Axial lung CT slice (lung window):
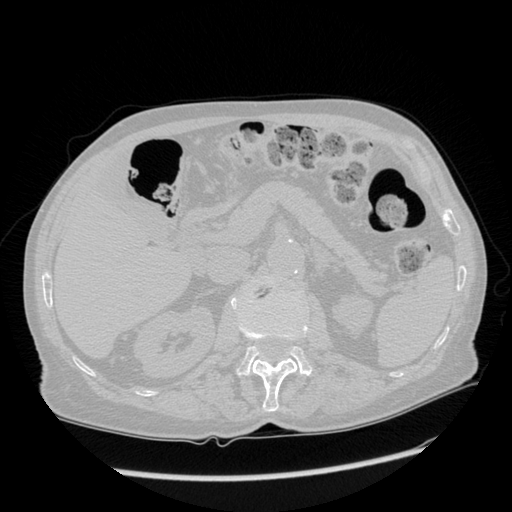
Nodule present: no